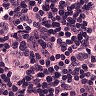
Metastatic tissue present: yes